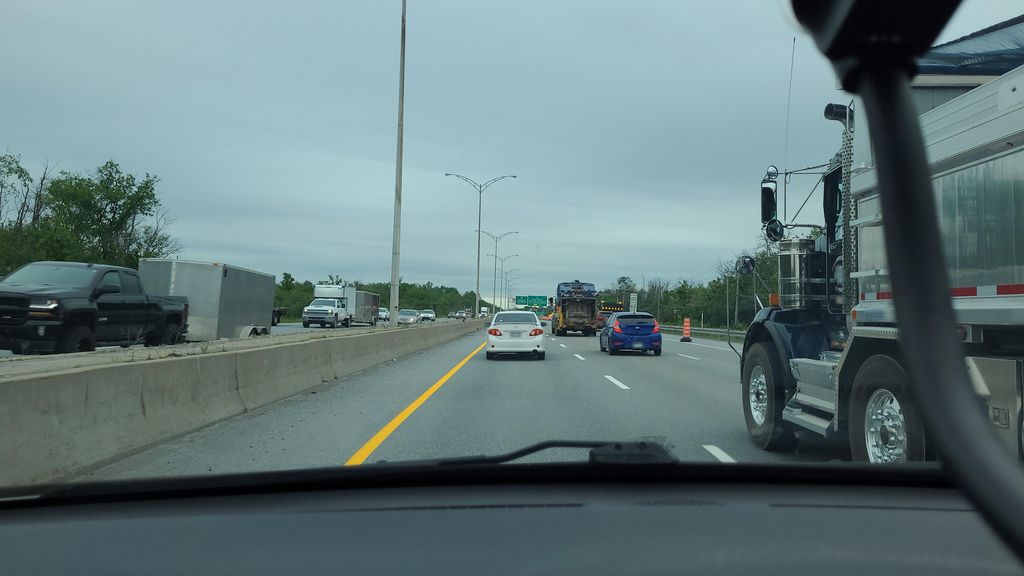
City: montreal